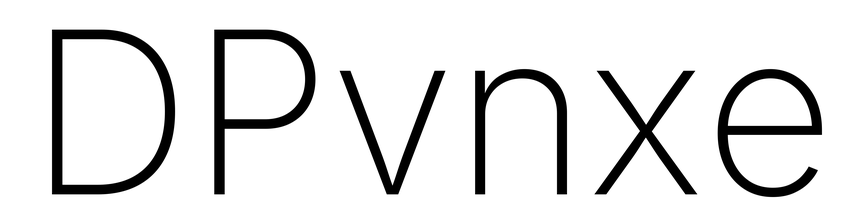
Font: Inter_ExtraLight